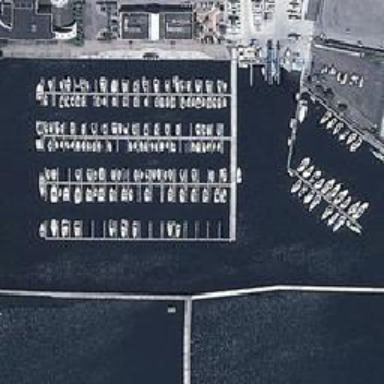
The port is divided into three and one of them is moored .